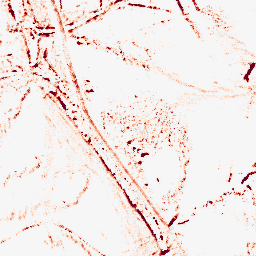
Category: morphological
Decomposition family: morphological_diamond
Decomposition parameters: operation: opening
radius: 3
Upsampling method: sinc_hamming
Upsampling parameters: scale: 2
kernel_size: 16
Upsampling scale: 2